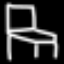
Label: chair